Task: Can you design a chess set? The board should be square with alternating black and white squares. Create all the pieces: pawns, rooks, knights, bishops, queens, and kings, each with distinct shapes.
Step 2745:
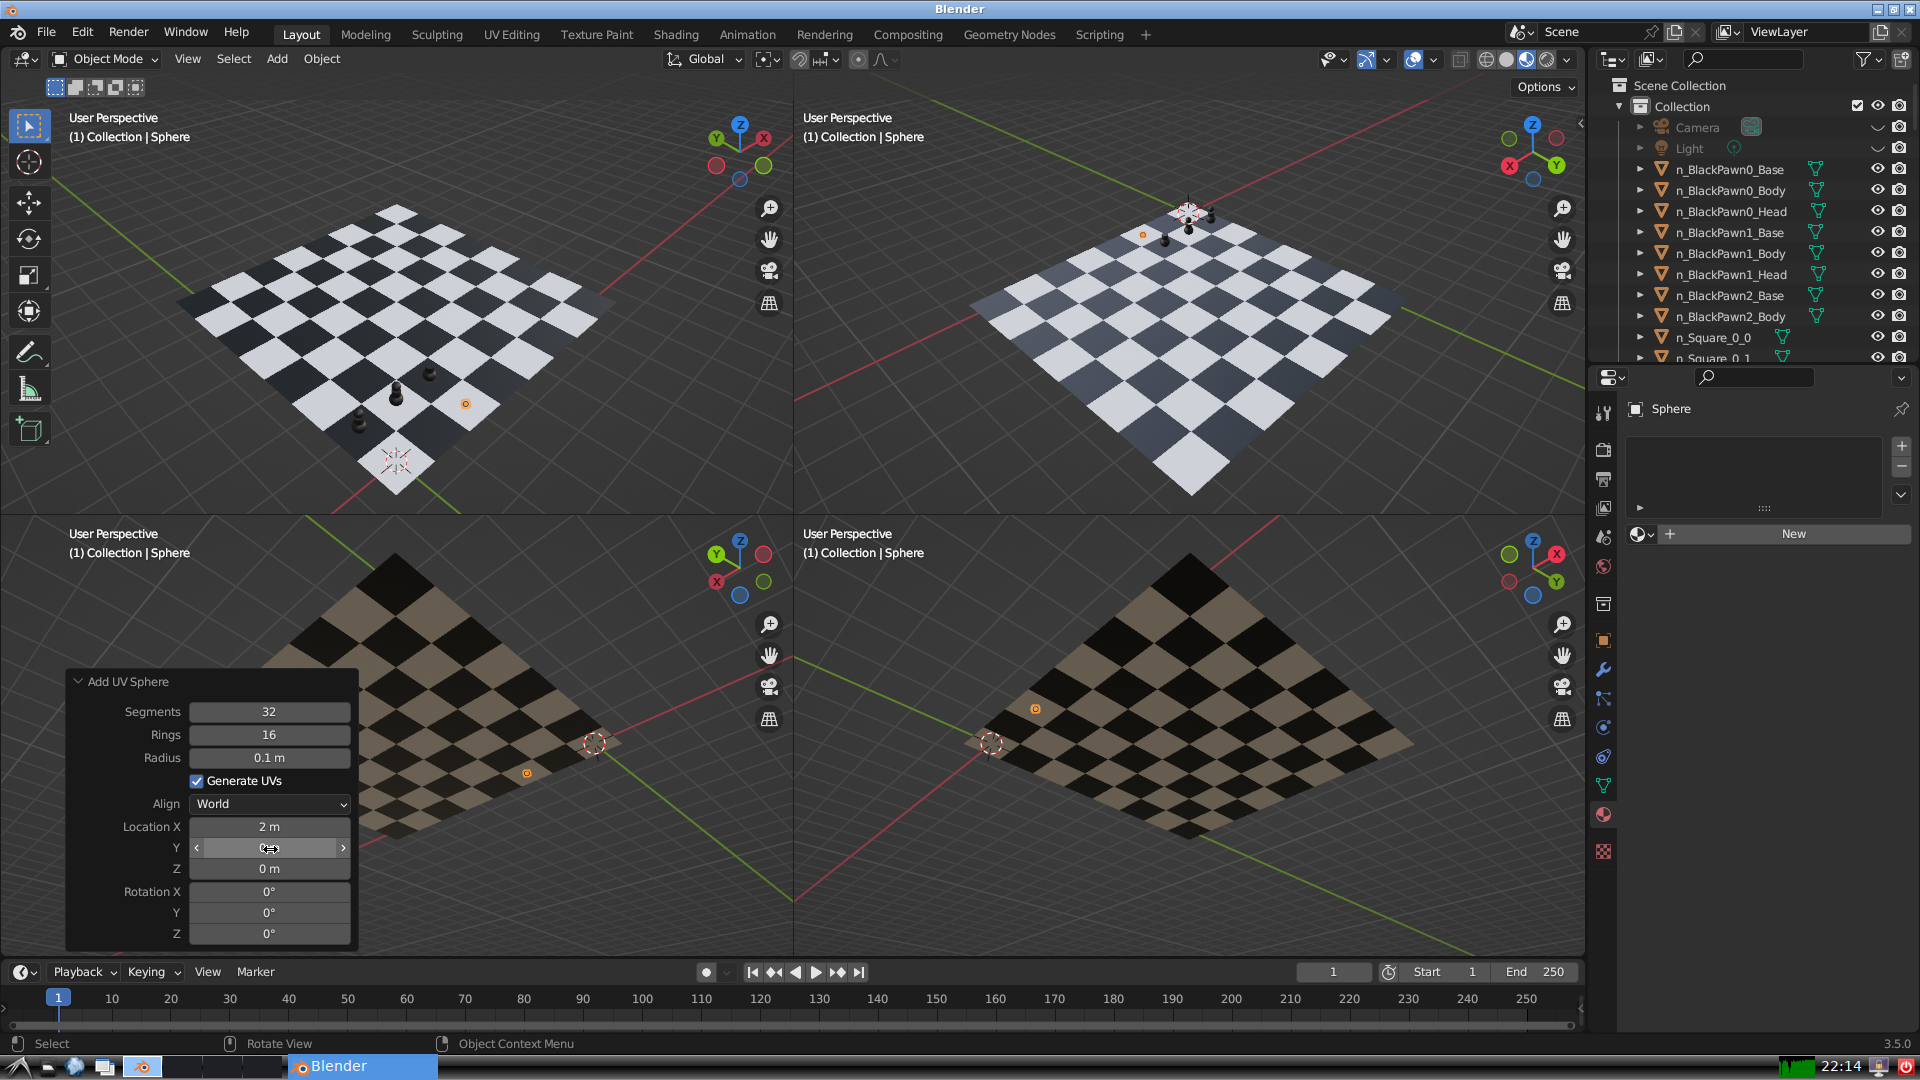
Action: click: no